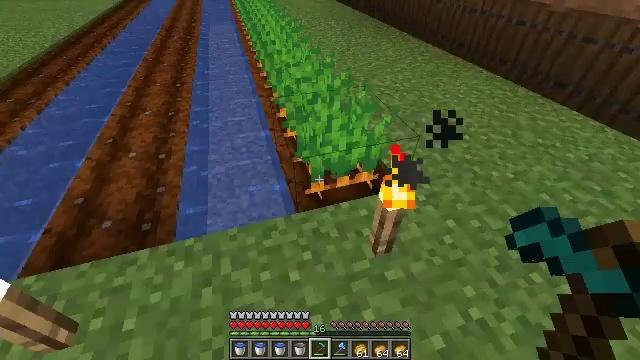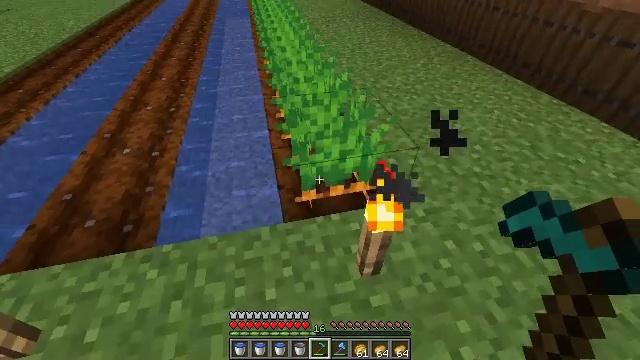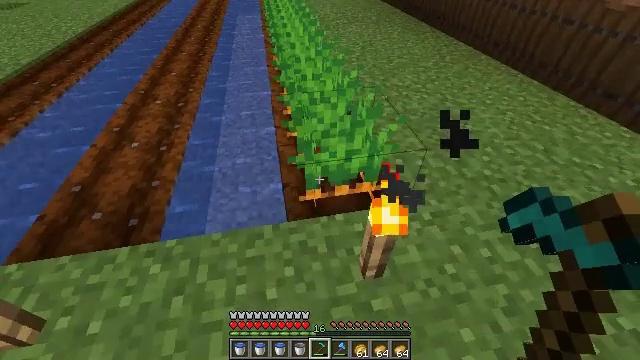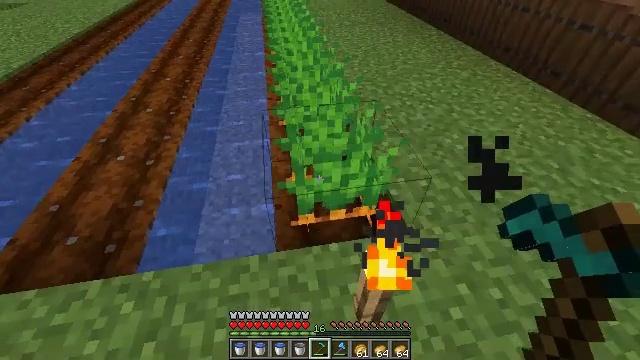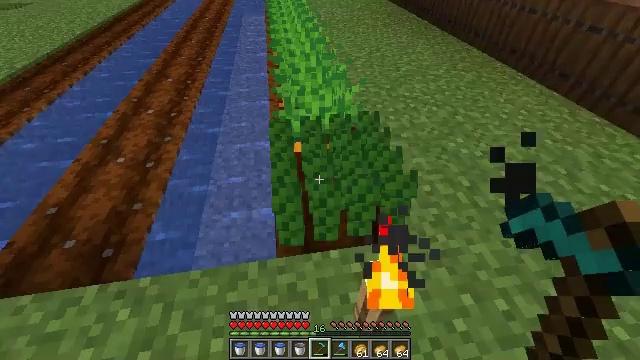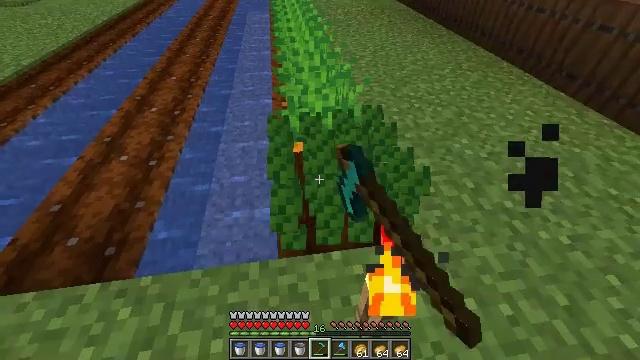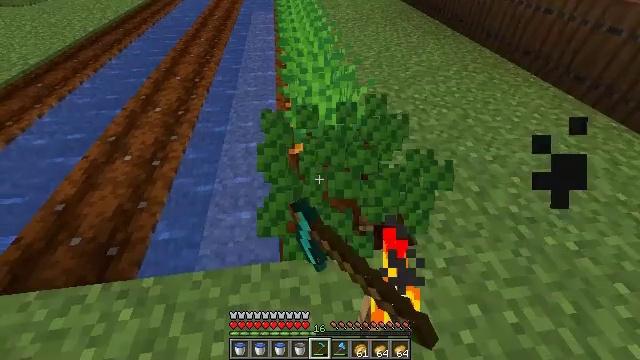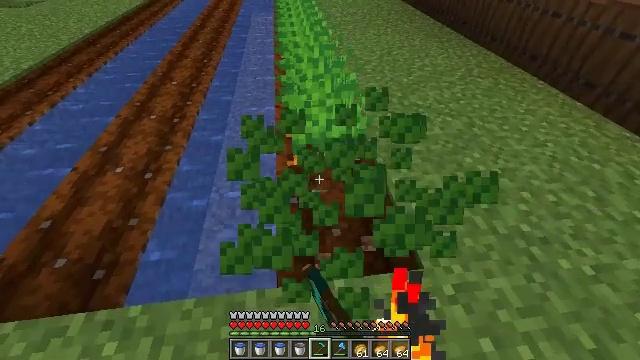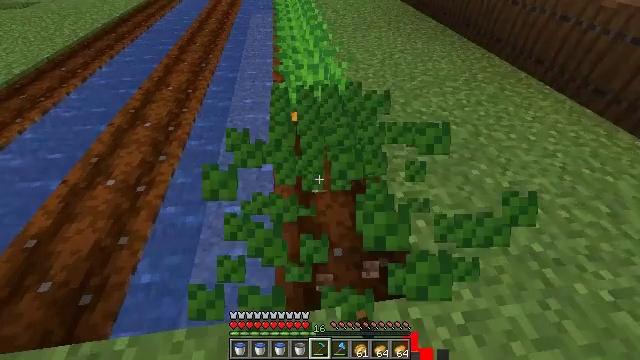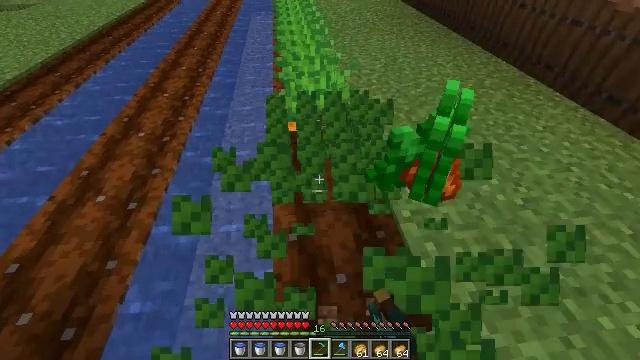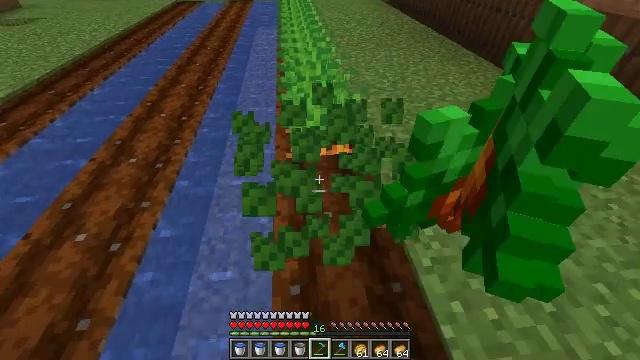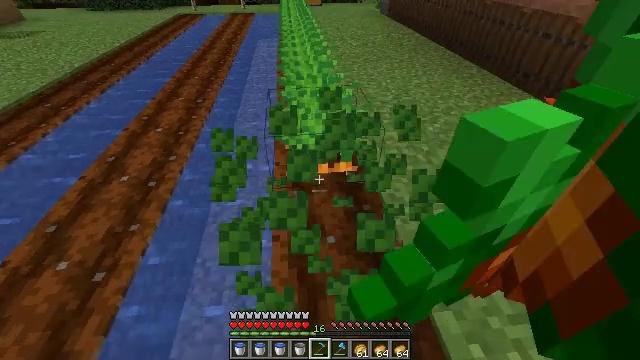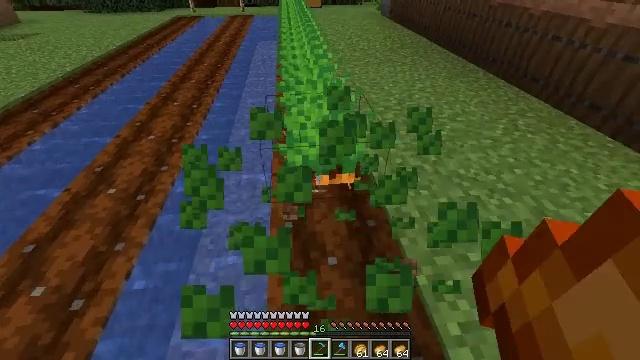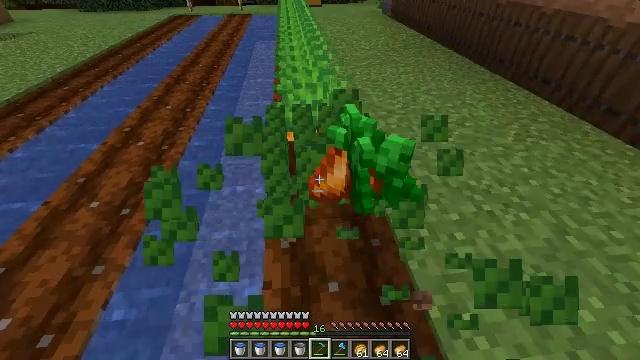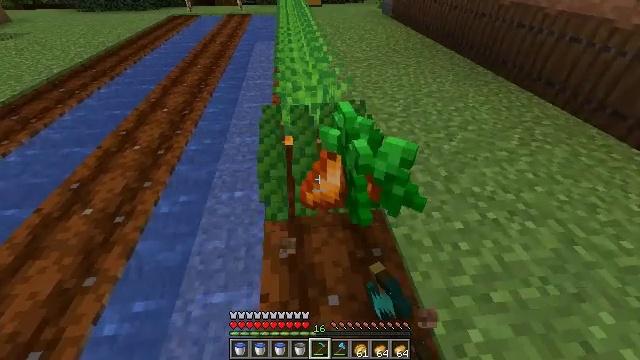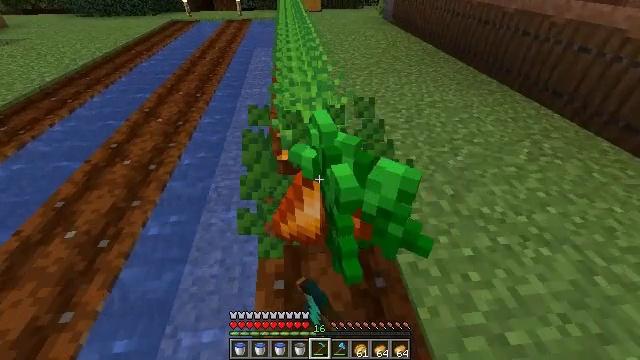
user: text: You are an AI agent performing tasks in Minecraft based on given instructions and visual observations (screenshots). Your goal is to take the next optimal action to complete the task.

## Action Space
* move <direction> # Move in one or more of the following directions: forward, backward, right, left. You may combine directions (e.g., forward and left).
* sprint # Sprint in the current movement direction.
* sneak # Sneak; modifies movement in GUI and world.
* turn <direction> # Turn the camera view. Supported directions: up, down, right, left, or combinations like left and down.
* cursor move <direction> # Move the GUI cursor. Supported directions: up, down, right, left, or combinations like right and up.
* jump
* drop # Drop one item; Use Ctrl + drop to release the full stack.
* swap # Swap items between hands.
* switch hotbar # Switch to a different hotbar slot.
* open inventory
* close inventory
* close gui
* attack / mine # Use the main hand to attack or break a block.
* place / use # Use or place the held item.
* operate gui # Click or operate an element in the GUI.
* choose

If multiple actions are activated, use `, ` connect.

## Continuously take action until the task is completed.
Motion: motion action
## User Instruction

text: Retrieve carrots by attacking the plant.
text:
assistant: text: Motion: move forward, turn left
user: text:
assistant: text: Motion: move forward, turn left
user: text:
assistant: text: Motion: turn left
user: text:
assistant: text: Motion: attack / mine
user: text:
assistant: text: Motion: attack / mine
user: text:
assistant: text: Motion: move forward, attack / mine
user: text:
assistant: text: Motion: move forward
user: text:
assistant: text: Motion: move forward, attack / mine
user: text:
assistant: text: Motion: move forward, attack / mine
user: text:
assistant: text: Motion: move forward, turn up, attack / mine
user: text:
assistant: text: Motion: move forward, turn up
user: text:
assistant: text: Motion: move forward
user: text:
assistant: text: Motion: move forward, attack / mine
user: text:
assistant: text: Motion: move forward, attack / mine
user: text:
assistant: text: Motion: move forward, attack / mine
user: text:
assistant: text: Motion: move forward
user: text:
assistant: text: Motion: move forward
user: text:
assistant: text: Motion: move forward, attack / mine
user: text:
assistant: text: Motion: move forward, attack / mine
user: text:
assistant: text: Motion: move forward, turn up
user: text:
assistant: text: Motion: move forward
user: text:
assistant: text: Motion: move forward, attack / mine
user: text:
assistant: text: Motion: move forward, attack / mine
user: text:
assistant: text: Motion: move forward, attack / mine
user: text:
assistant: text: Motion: move forward, attack / mine
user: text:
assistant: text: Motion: move forward
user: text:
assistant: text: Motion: move forward, attack / mine
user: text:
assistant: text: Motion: move forward, attack / mine
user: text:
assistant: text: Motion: move forward, attack / mine
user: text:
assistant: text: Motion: move forward